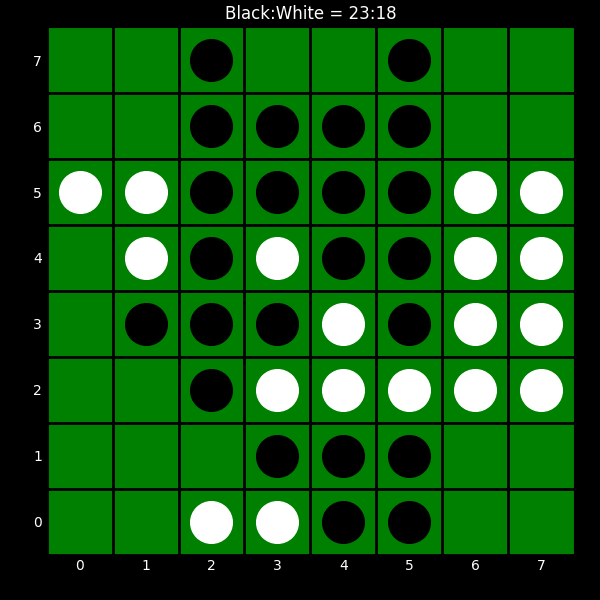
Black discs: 23
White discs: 18